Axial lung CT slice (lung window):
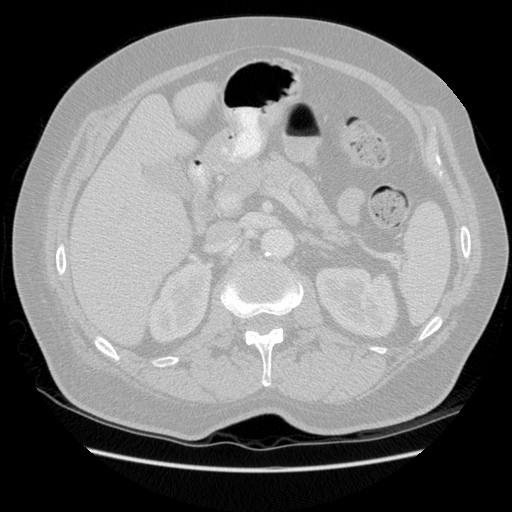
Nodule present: no